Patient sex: M
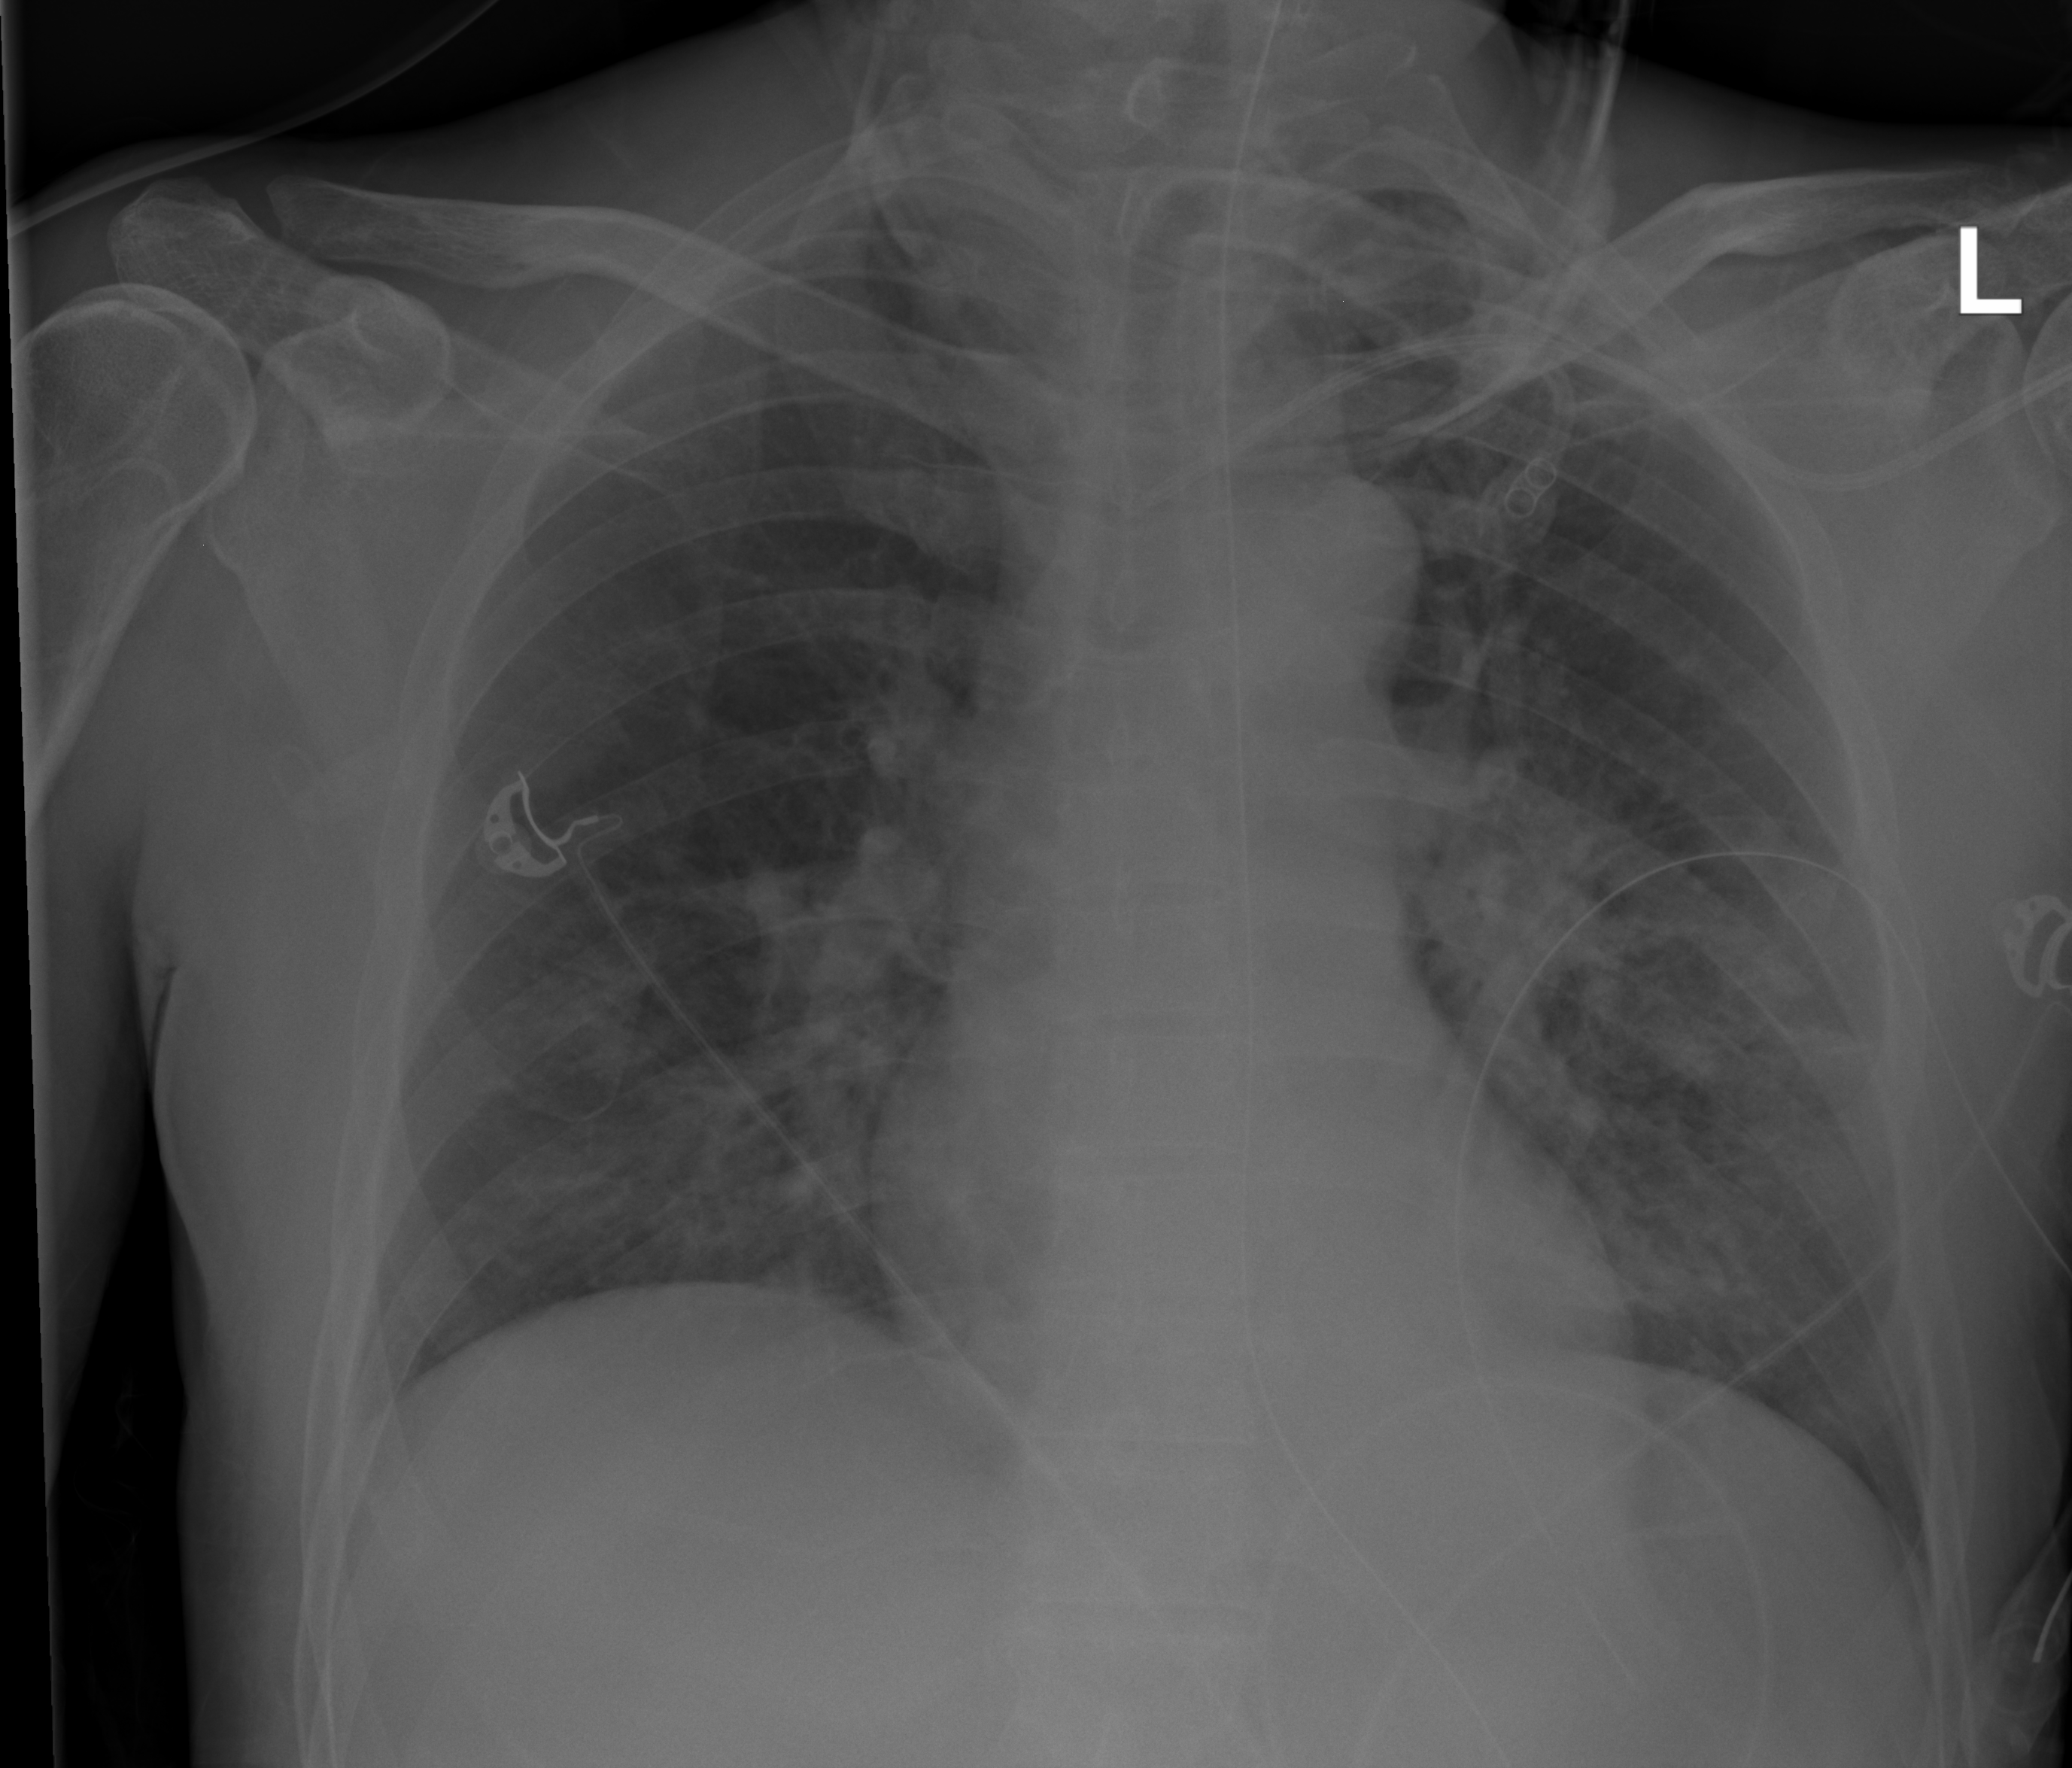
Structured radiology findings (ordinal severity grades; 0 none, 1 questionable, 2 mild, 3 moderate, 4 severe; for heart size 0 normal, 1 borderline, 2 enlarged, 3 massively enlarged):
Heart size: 1
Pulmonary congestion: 0
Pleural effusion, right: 0
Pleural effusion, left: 0
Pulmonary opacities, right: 1
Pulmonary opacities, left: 3
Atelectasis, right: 0
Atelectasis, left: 2